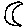
Label: moon